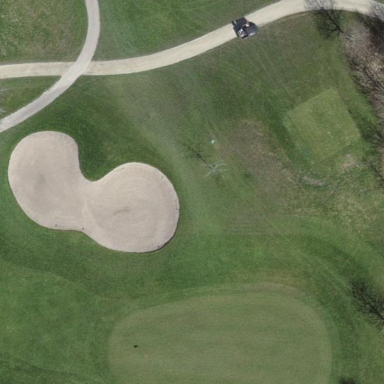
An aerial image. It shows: Bunker on golf course.